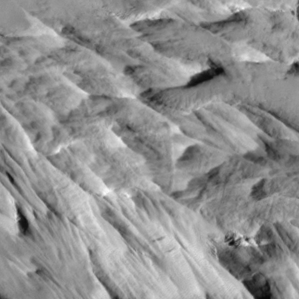
Label: non_frost